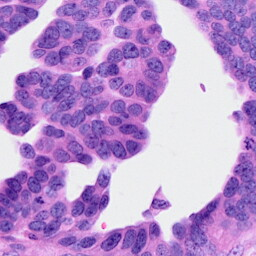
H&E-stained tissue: Ovarian